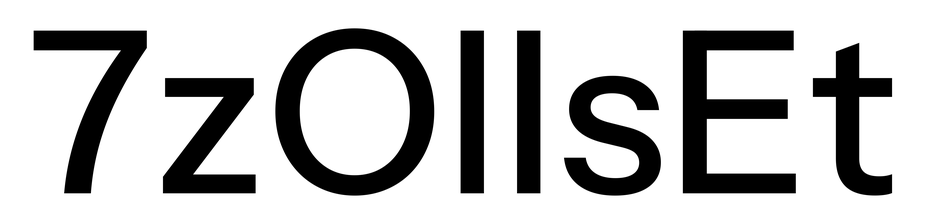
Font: InstrumentSans_Medium